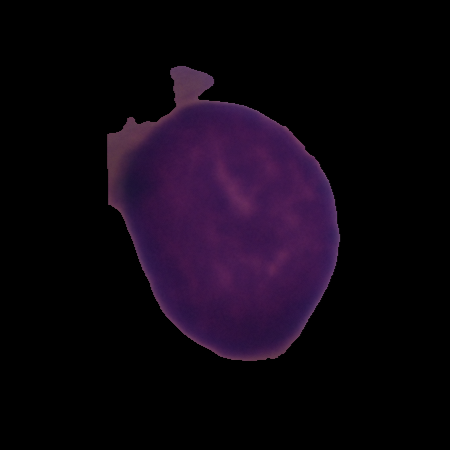
Label: healthy